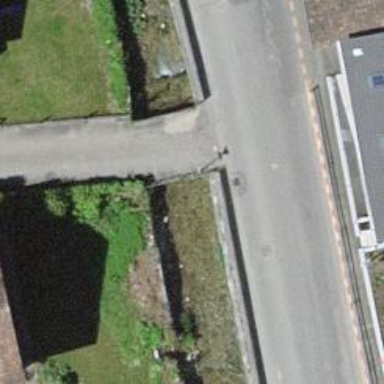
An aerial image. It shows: Residential road with asphalt surface and no sidewalks.